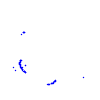
Particle: kaon